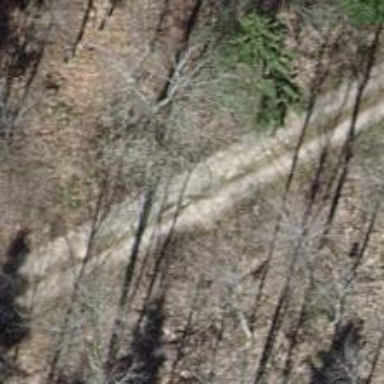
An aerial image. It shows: Unpaved track with grade2 tracktype.